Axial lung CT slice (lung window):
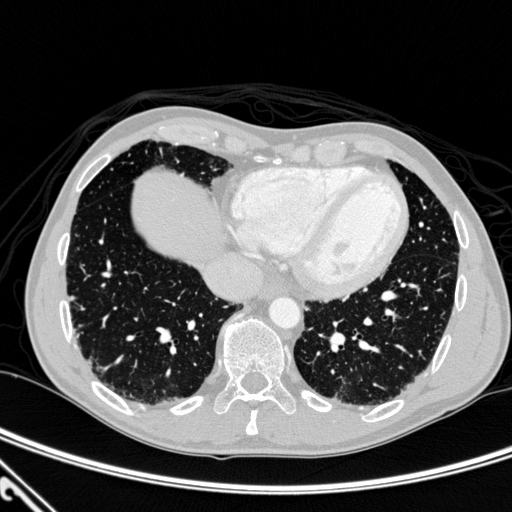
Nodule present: no